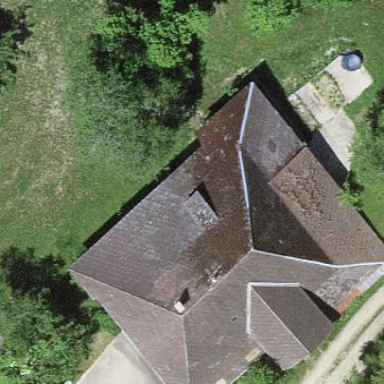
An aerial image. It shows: Farm building.